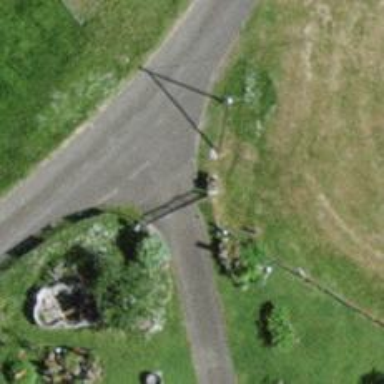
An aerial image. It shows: Gate.